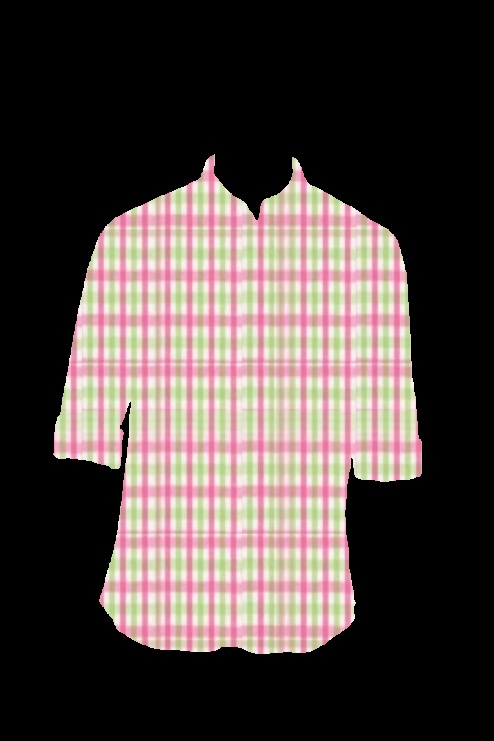
pink and green plaid button up tee